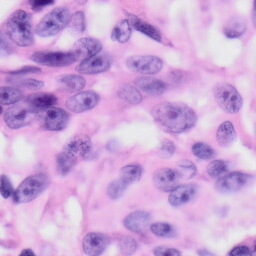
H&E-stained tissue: Skin